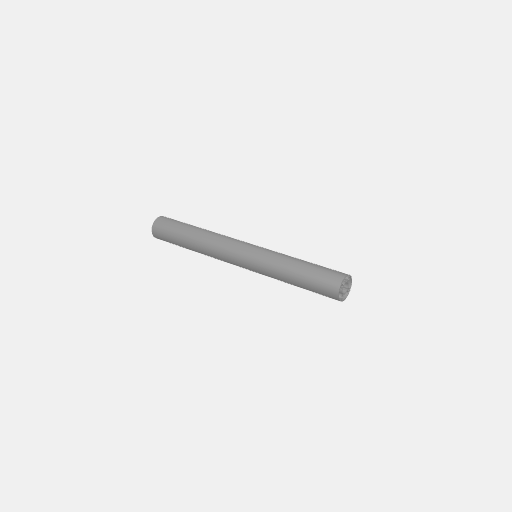
Part: GoTUBE288